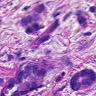
Metastatic tissue present: yes